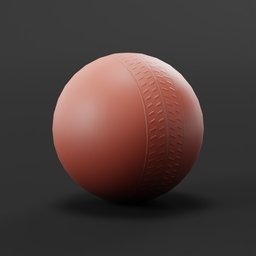
Label: tools